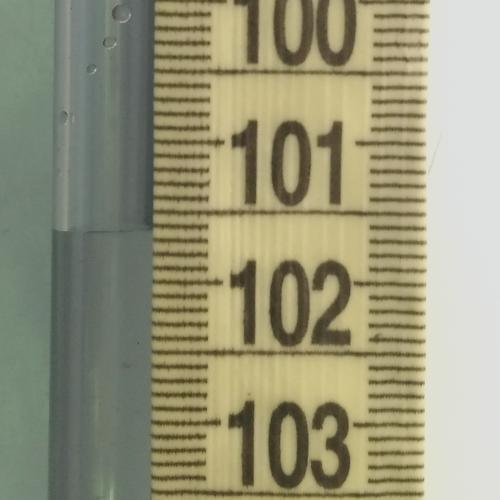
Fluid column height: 101.6 cm